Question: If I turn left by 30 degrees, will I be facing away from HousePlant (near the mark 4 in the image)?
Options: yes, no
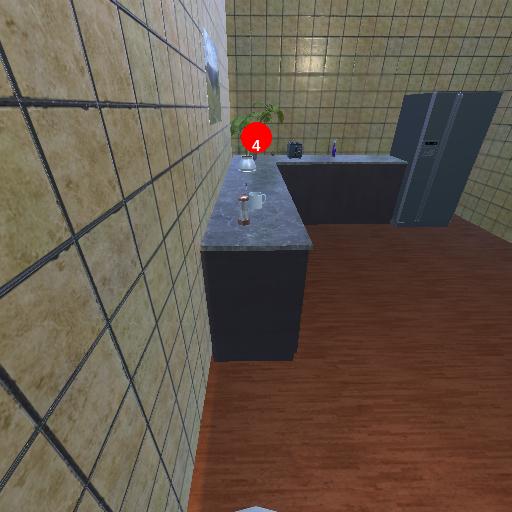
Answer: yes